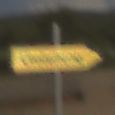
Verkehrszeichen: UmleitungswegweiserRechtsweisend
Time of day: MorningAfternoon
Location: Outdoor (RoadRail)
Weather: PartlyCloudy
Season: NotSpecified
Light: Natural